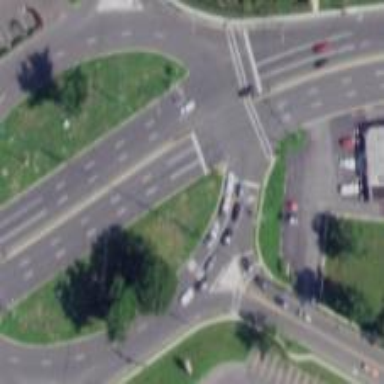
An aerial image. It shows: Roundabout on primary highway.